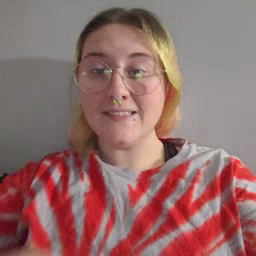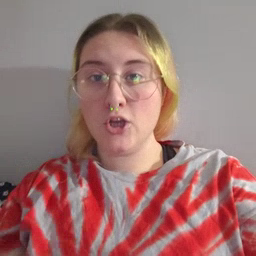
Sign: zipper